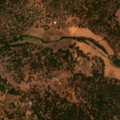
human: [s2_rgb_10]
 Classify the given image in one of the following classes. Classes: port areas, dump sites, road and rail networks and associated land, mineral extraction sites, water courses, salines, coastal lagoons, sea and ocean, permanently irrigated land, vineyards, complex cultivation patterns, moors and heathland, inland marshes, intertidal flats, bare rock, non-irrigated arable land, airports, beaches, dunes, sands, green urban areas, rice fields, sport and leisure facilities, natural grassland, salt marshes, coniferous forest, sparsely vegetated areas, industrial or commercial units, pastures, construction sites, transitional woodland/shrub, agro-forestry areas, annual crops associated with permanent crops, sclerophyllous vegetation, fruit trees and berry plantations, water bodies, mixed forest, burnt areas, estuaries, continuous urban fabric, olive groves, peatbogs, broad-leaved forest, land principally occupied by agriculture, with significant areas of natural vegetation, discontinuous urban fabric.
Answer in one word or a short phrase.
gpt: pastures, land principally occupied by agriculture, with significant areas of natural vegetation, agro-forestry areas